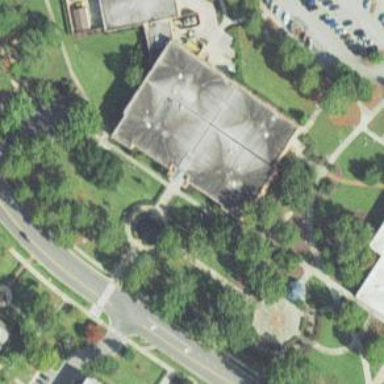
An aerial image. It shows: College building.